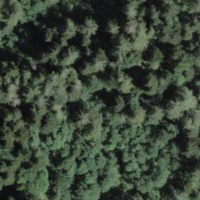
EUNIS habitat code: 43
Species observed at this site:
Lamium galeobdolon
Saxifraga paniculata